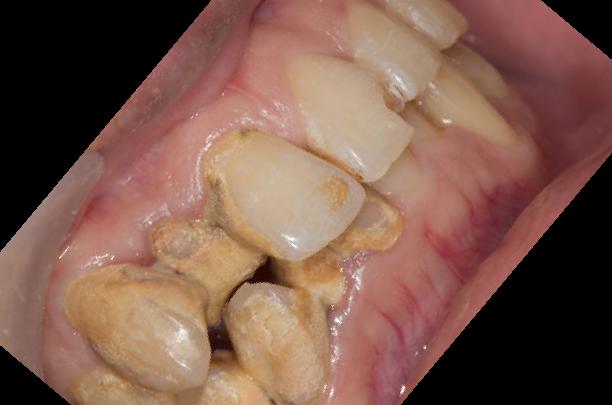
Condition: Gingivitis